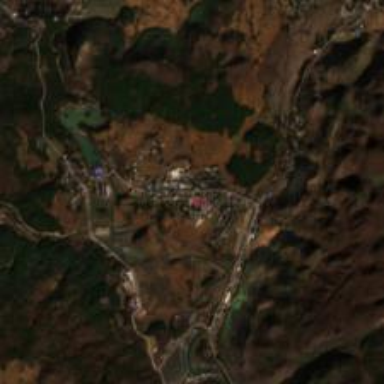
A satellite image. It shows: Ethnic township within town.